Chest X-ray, PA view. Patient: 36 years old, sex F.
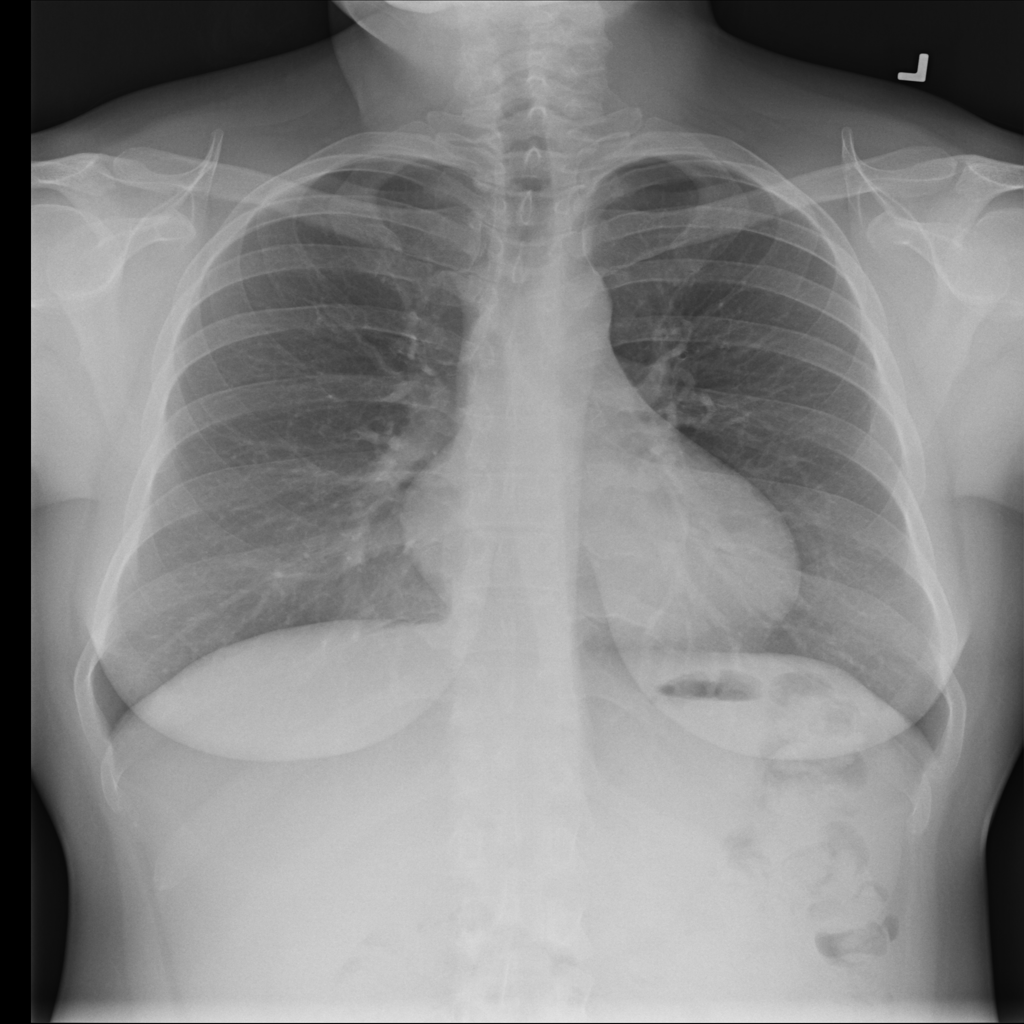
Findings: No Finding